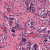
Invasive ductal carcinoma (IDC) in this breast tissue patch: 0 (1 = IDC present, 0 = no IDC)